Field crop: maize
Growth stage: 2
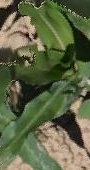
Species: maize